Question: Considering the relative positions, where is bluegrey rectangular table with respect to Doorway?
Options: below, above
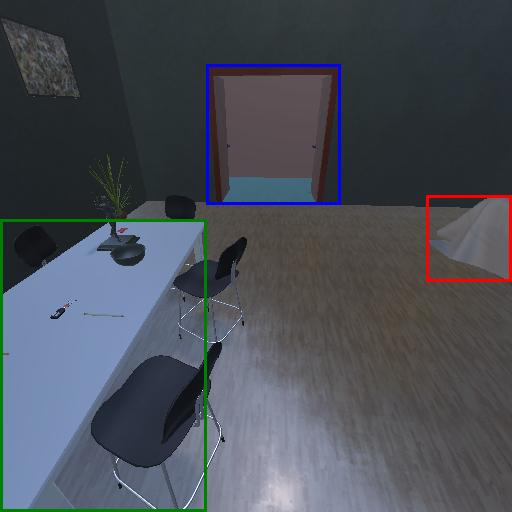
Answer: below